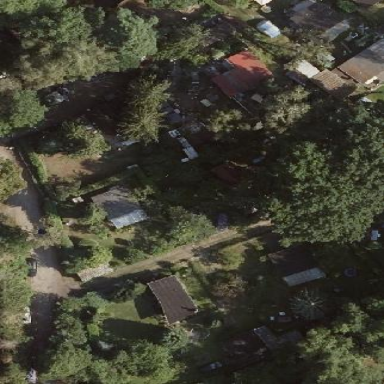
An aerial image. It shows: Area designated for allotments.